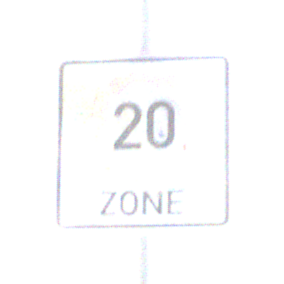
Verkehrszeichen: BeginnZone20
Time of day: MorningAfternoon
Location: Outdoor (Suburban)
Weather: PartlyCloudy
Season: NotSpecified
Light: Natural